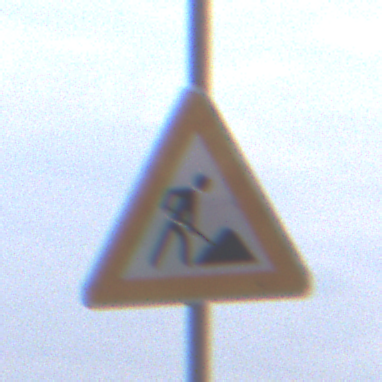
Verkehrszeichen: Arbeitsstelle
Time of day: MorningAfternoon
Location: Outdoor (Nature)
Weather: Overcast
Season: NotSpecified
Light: Natural